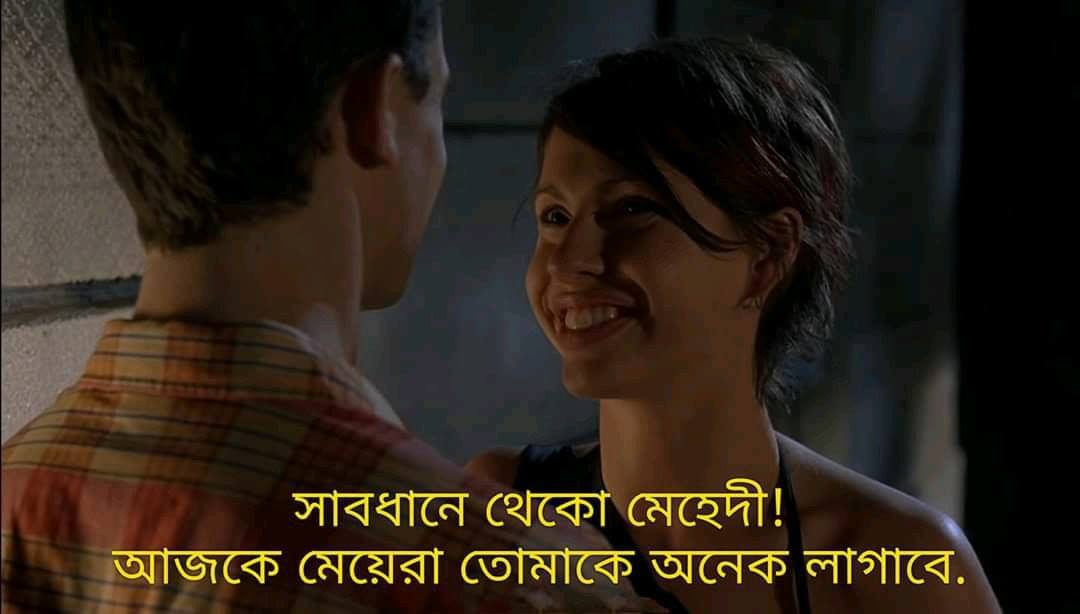
Caption: সাবধানে থেকো মেহেদী ! আজকে মেয়েরা তোমাকে অনেক লাগাবে।
Label: hate